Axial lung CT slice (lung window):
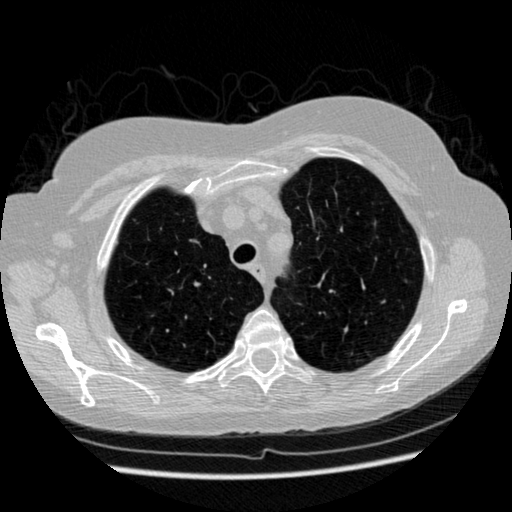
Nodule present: no